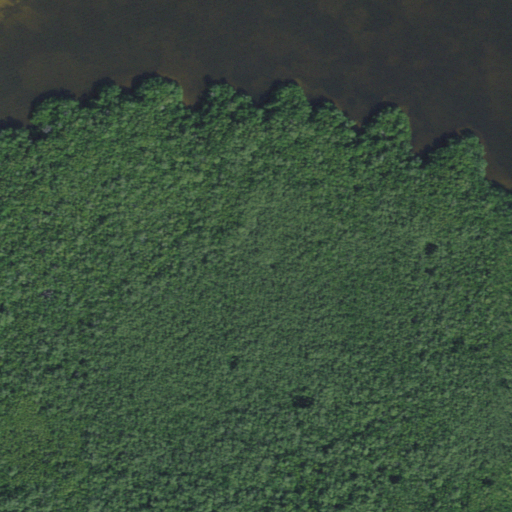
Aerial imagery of island in Florida named Big Island containing woody wetlands, herbaceous wetlands, and open water